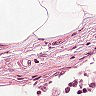
Metastatic tissue present: no